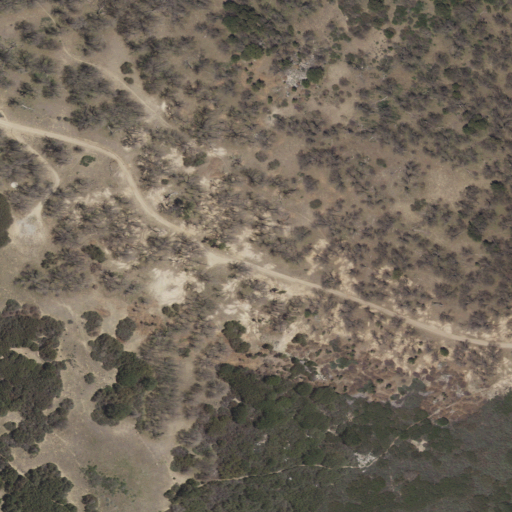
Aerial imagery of mountain in California named Liebre Mountain containing shrub, open development, evergreen forest, mixed forest, and grassland